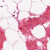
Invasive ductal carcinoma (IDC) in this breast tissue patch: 0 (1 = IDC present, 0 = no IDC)